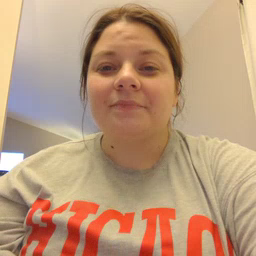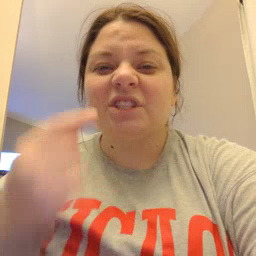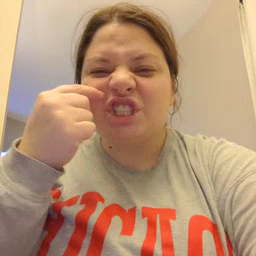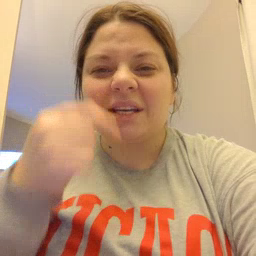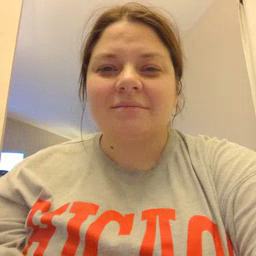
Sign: cheek